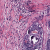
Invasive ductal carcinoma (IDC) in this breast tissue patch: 0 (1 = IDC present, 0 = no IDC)